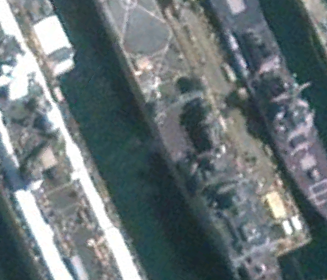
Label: combat